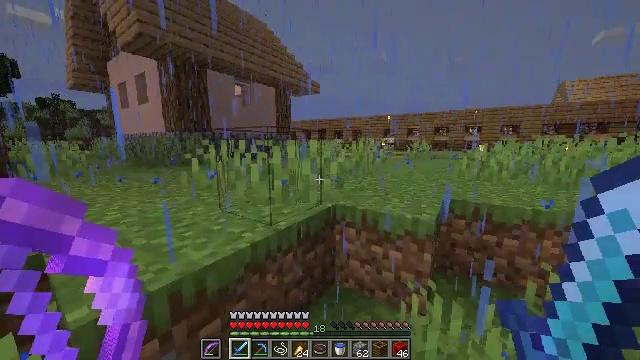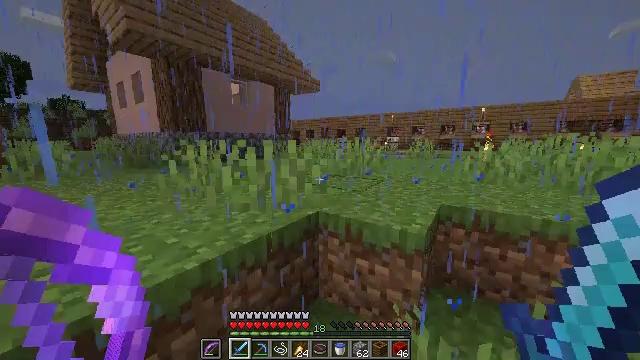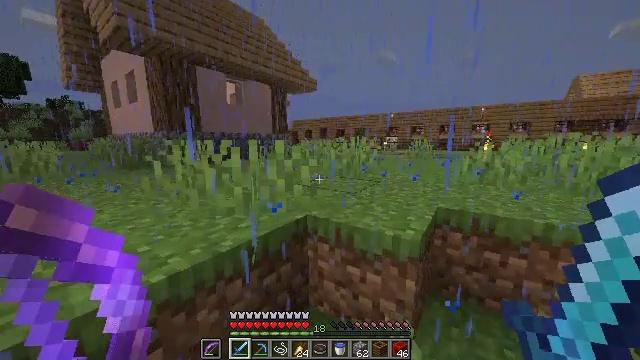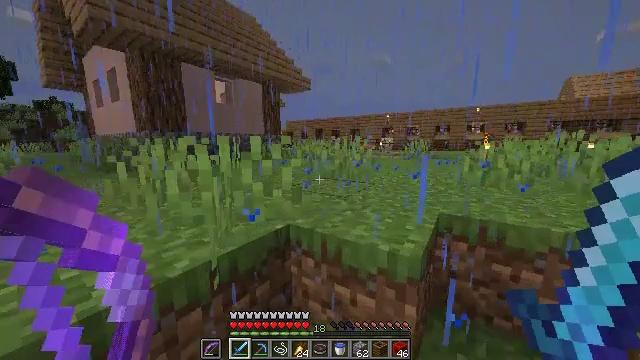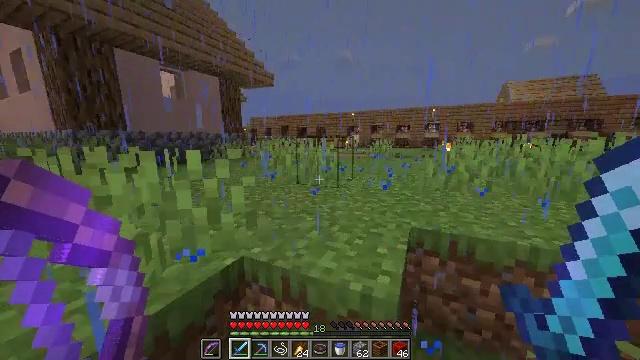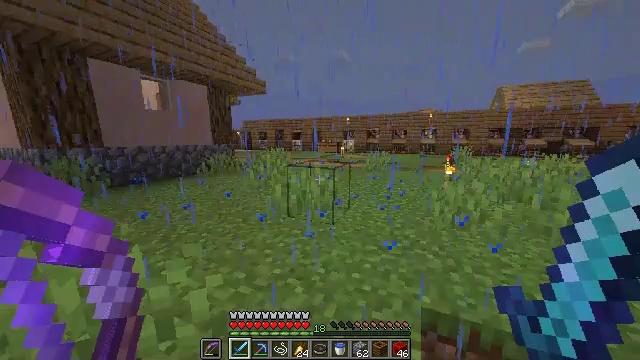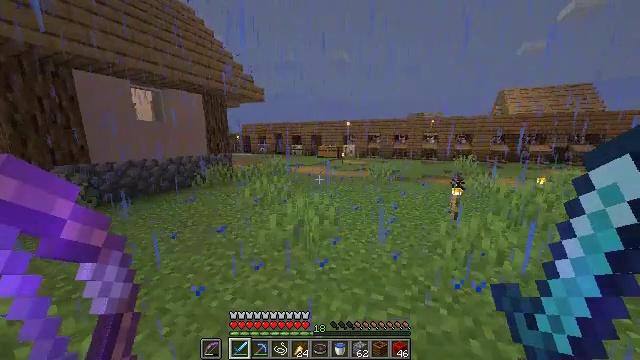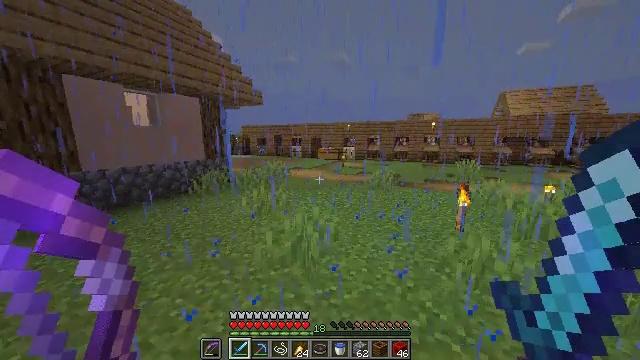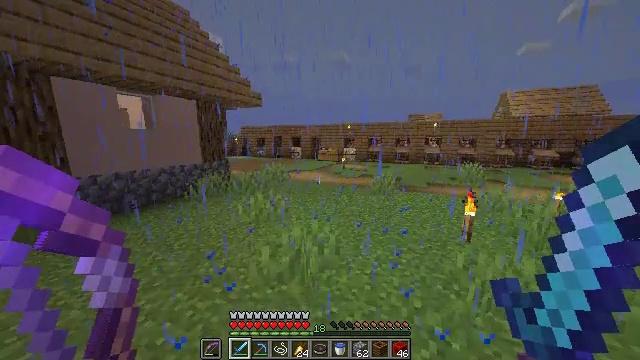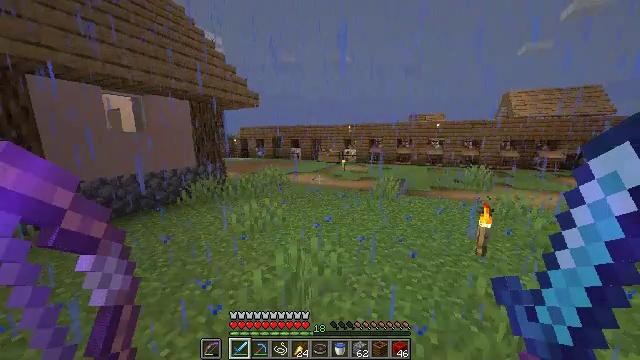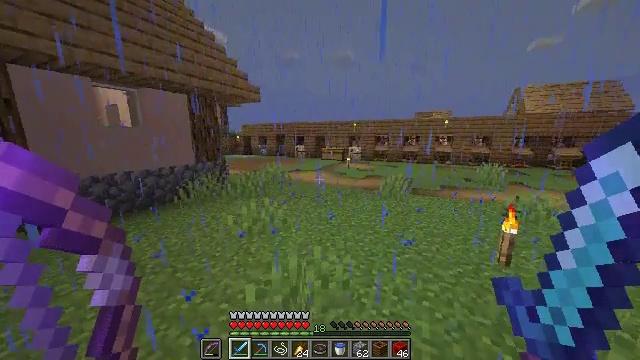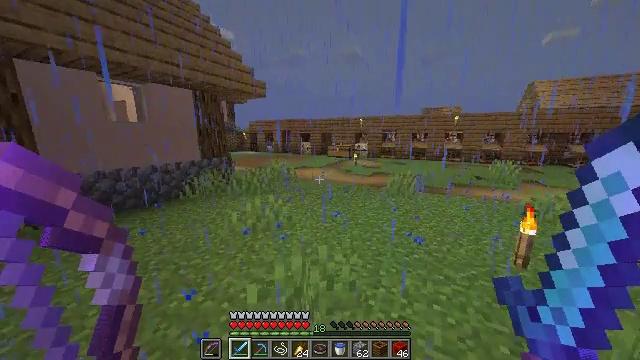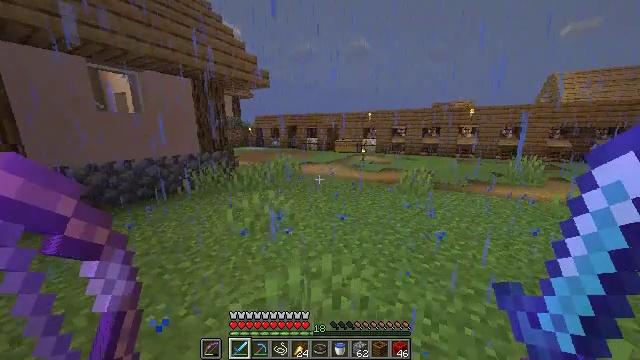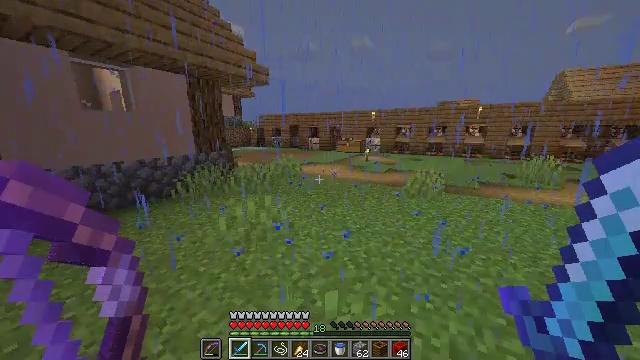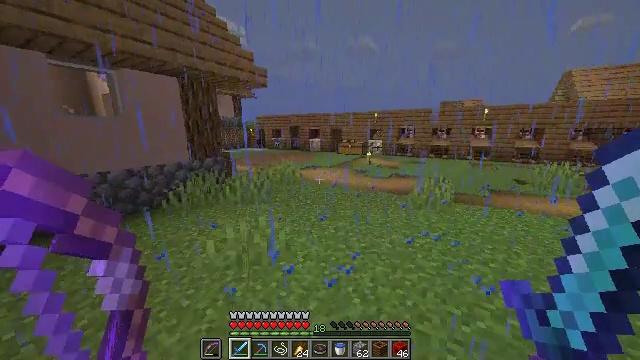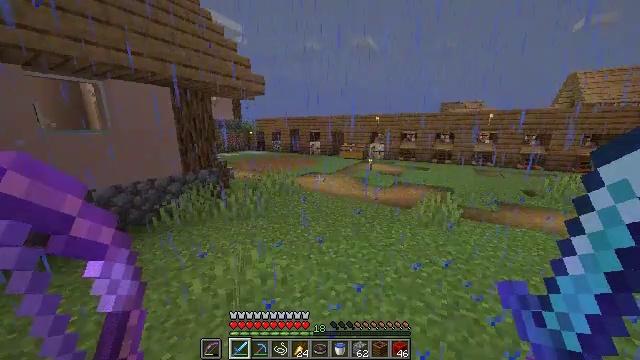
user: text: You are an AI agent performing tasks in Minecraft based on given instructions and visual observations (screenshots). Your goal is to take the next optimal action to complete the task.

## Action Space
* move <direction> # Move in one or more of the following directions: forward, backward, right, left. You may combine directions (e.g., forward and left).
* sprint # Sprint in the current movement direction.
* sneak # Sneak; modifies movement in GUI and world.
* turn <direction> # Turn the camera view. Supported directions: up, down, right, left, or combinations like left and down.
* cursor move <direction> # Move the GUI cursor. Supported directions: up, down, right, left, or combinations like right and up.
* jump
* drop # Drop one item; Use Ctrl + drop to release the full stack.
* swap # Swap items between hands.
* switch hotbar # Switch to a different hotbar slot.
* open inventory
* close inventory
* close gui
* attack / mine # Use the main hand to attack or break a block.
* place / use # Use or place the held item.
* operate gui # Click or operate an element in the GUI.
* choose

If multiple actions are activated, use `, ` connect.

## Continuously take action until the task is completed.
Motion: motion action
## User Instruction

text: Gather grass block for landscaping.
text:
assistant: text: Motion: move forward and move right, turn left
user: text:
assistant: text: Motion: move forward
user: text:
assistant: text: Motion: move forward, turn right
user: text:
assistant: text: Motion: move forward, turn right, jump
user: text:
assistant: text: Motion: move forward, turn right, jump
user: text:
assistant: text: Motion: move forward, jump
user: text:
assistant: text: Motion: move forward, jump
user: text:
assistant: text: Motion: move forward, jump
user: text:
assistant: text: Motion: move forward, jump
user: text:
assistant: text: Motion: move forward, turn left, jump
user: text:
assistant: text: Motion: move forward, turn left, jump
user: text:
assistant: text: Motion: move forward, turn left, jump
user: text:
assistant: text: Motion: move forward, jump
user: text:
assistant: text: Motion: move forward, jump
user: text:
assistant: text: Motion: move forward, jump
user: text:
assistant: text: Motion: move forward, jump
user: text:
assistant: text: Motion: move forward, jump
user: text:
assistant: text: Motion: move forward, jump
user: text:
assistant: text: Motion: move forward, jump
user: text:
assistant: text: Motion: move forward, jump
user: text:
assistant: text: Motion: move forward, jump
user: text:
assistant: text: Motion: move forward, turn right and up
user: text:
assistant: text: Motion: move forward, turn right
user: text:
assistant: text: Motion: move forward, turn right
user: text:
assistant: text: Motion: move forward, turn right
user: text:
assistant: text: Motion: move forward
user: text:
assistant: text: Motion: move forward, turn left
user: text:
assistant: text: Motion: move forward, sprint, turn left, jump
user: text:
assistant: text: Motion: move forward, sprint, turn left, jump
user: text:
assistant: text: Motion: move forward, sprint, jump